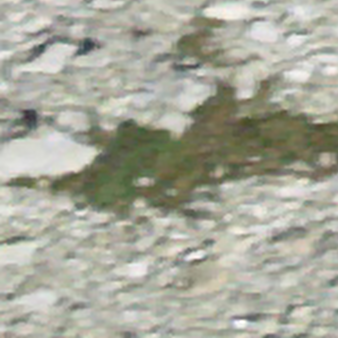
Label: other